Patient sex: M
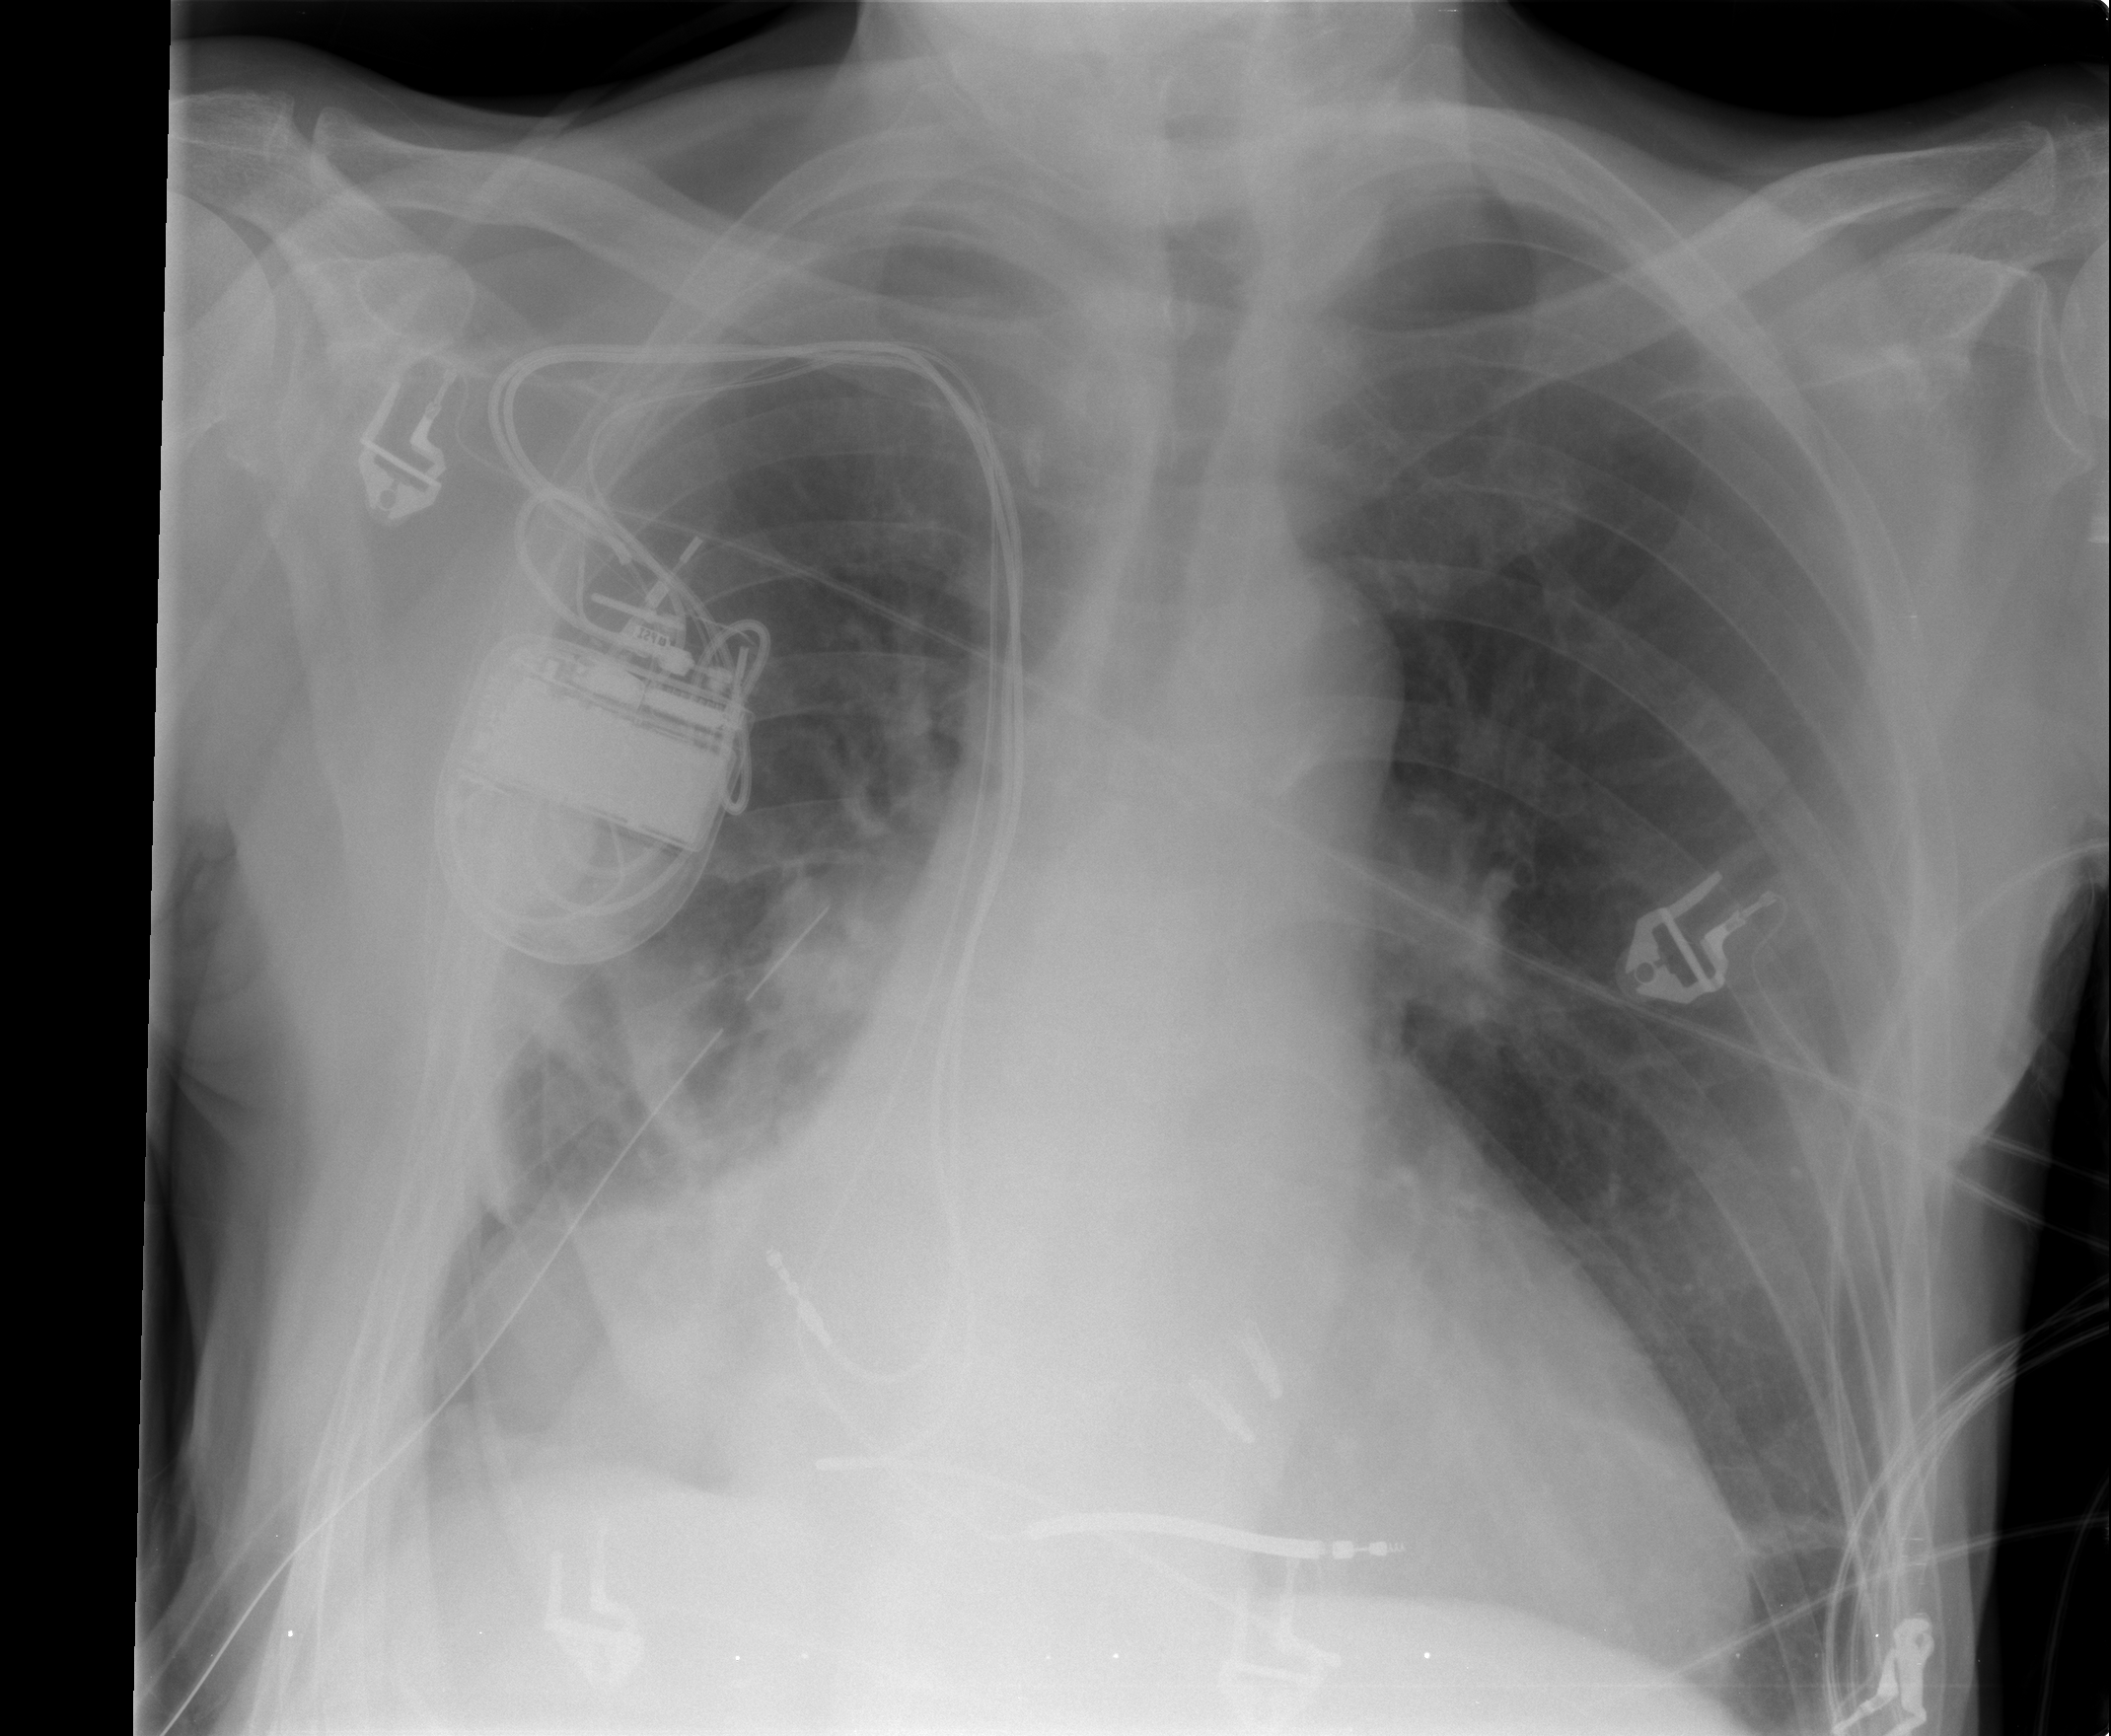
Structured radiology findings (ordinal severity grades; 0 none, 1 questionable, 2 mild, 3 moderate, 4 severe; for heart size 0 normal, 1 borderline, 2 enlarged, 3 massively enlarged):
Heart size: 1
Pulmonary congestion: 0
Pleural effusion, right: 2
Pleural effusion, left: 0
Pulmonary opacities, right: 1
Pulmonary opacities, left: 0
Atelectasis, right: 2
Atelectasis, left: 0